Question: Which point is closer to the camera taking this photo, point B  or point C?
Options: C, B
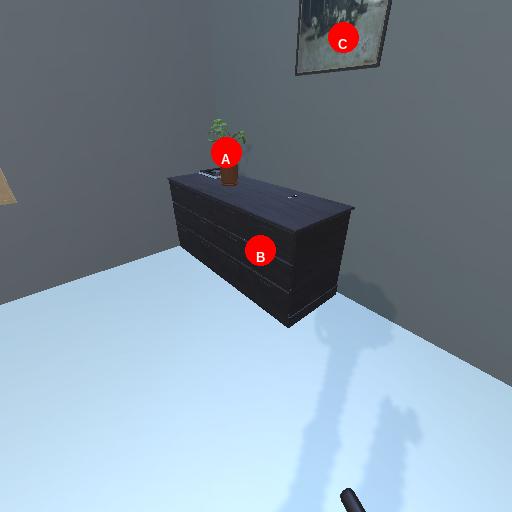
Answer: C